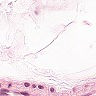
Metastatic tissue present: no